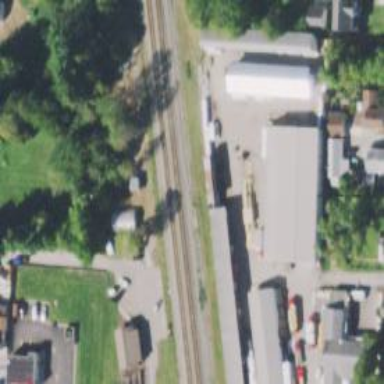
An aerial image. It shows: Rail spur service.